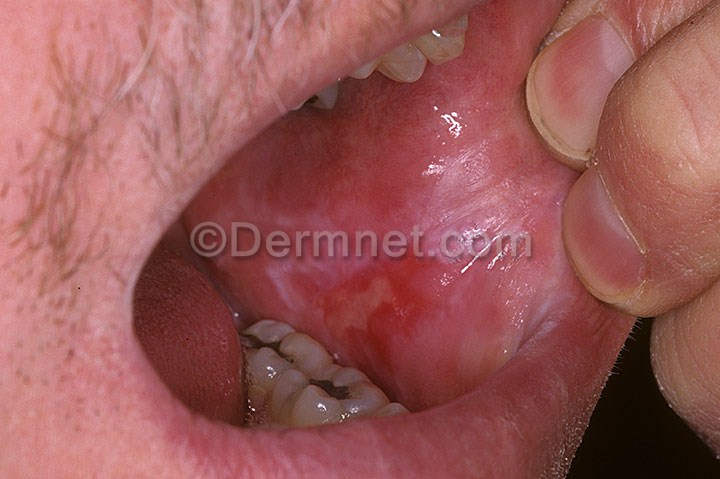
Disease: Psoriasis pictures Lichen Planus and related diseases